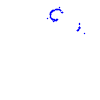
Particle: proton